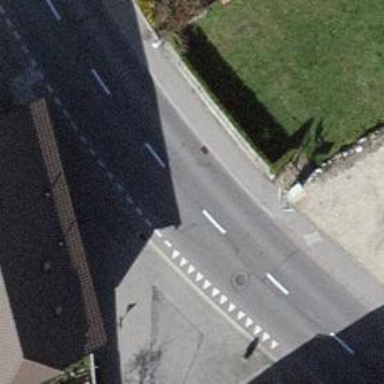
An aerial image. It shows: Secondary road.